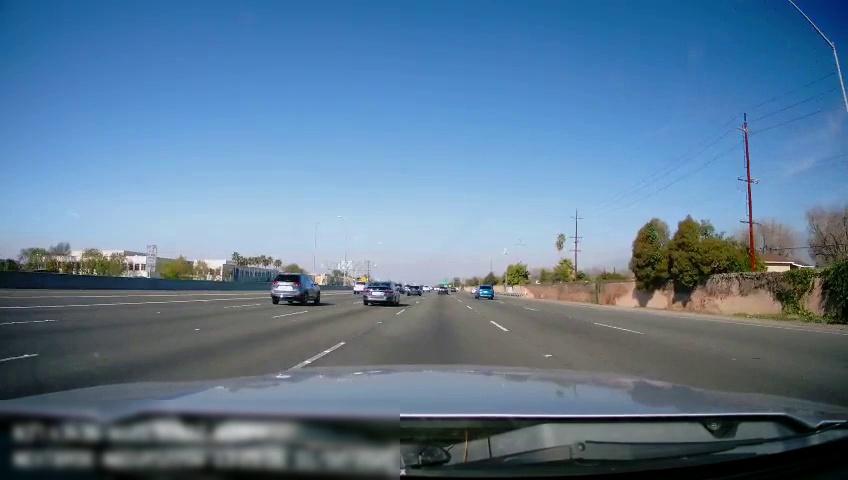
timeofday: Day
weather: Sunny
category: Vehicles | Car
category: Drivable Space
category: Vehicles | SUV
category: Vehicles | SUV
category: Vehicles | SUV
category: Vehicles | SUV
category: Vehicles | Car
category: Vehicles | SUV
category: Vehicles | Car
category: Lanes | Alternate Lane
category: Lanes | Alternate Lane
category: Lanes | Alternate Lane
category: Lanes | Current Lane
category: Lanes | Alternate Lane
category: Lanes | Alternate Lane
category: Lanes | Alternate Lane
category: Lanes | Alternate Lane
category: Lanes | Alternate Lane